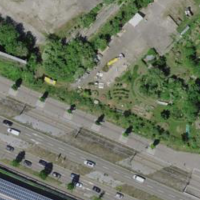
EUNIS habitat code: 56
Species observed at this site:
Euphorbia cyparissias
Leonurus cardiaca